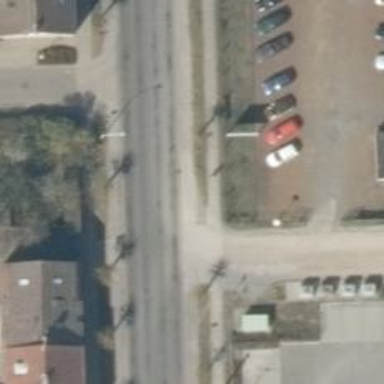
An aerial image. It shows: Secondary road with asphalt surface. There are sidewalks on both sides and track for cycling in both directions.